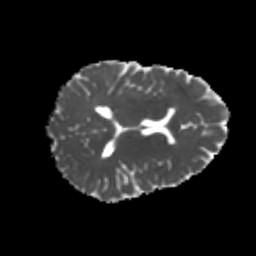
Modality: MD
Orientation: axial
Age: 20
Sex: female
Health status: healthy
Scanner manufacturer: philips
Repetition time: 7.386 s
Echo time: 0.08599 s